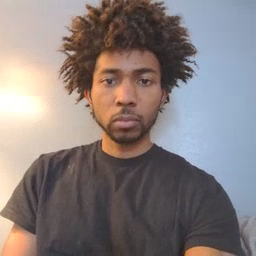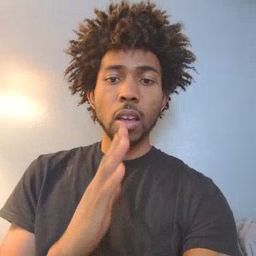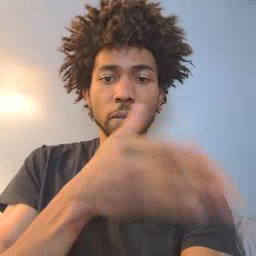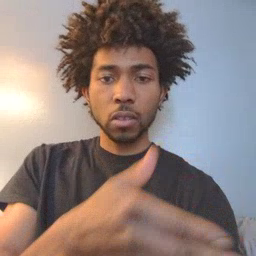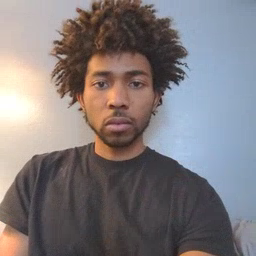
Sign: after